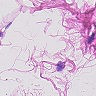
Metastatic tissue present: no